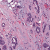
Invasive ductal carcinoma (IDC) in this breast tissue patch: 1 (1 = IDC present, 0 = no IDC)